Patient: sex F, age 59
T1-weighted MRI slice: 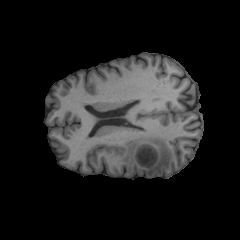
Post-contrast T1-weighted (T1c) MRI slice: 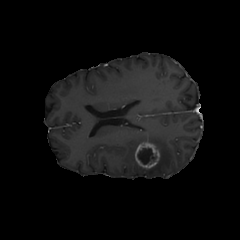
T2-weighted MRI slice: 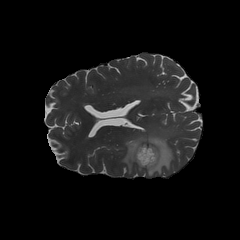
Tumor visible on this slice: yes
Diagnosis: Glioblastoma, IDH-wildtype
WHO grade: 4